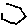
Label: hexagon